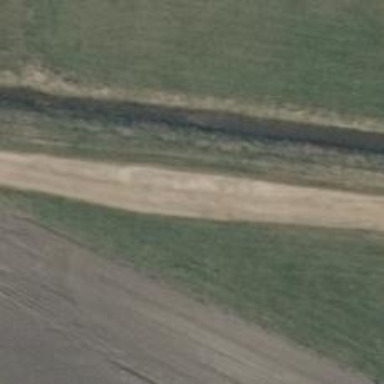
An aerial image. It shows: Gravel track with grade 3 tracktype.